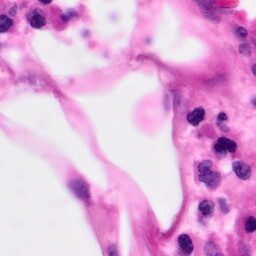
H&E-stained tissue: Pancreatic